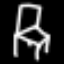
Label: chair